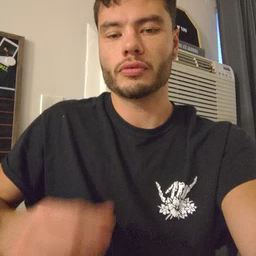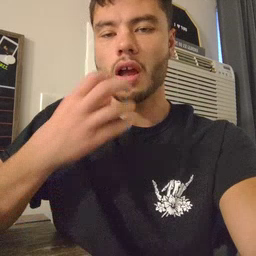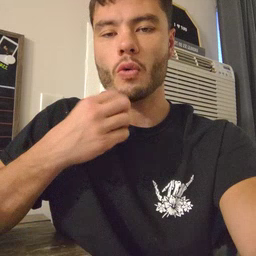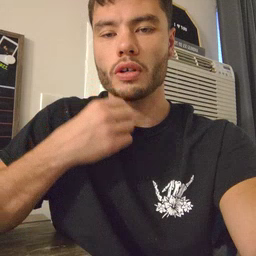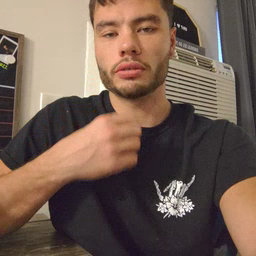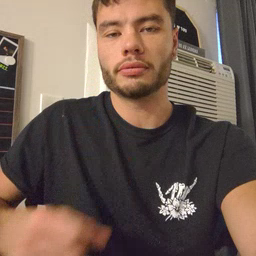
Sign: underwear